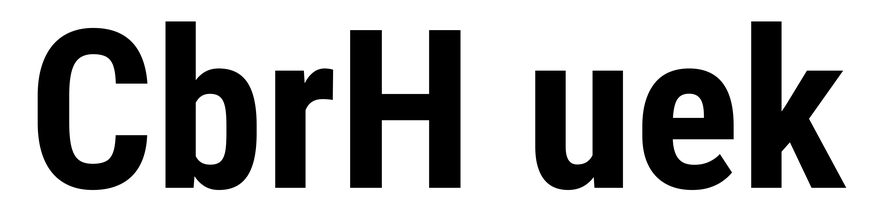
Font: Roboto_Condensed_Bold